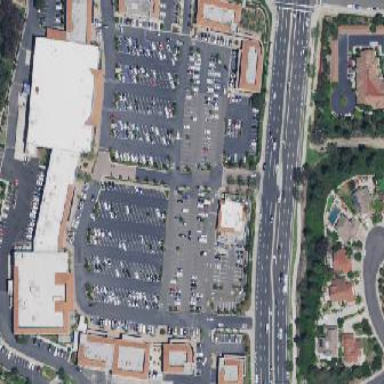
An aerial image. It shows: Retail area.